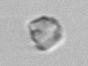
Label: detritus_transparent